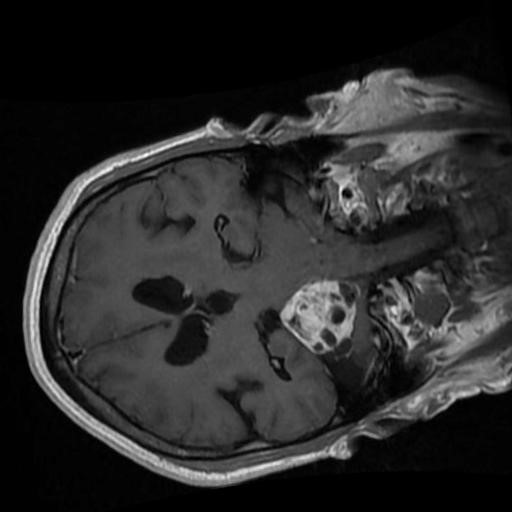
Label: brain_menin